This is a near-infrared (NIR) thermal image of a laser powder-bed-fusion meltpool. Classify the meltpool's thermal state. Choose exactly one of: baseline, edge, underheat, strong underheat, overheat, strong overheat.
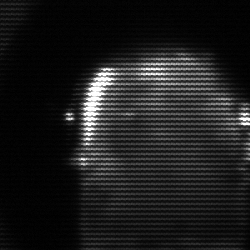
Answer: baseline